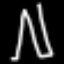
Label: pants